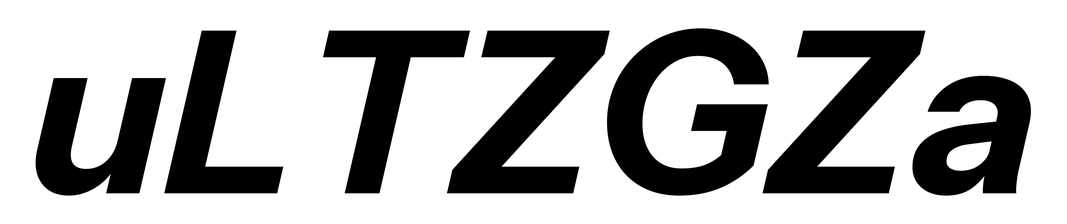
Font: InstrumentSans-Italic_Bold_Italic